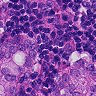
Metastatic tissue present: yes